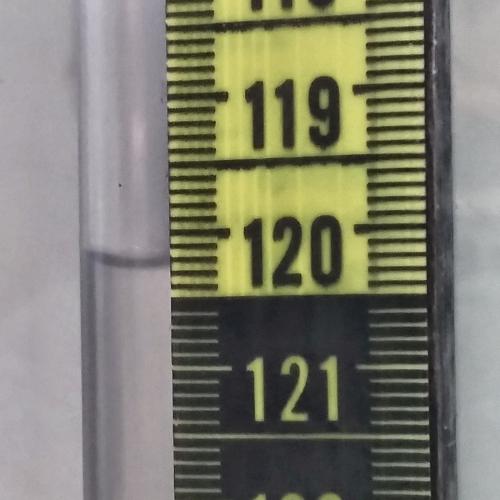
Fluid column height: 120.2 cm